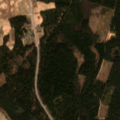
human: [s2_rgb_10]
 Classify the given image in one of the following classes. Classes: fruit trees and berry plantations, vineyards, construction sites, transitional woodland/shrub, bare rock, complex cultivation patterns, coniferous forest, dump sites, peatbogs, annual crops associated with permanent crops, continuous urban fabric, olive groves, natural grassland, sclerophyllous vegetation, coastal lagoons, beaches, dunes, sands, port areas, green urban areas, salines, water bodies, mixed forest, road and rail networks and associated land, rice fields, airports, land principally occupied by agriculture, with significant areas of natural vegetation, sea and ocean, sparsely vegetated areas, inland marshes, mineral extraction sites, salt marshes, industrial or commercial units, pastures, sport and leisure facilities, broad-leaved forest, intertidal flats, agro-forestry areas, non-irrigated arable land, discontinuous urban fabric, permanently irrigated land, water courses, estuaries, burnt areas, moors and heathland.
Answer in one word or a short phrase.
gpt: non-irrigated arable land, complex cultivation patterns, coniferous forest, mixed forest, transitional woodland/shrub